Interaction volume radius: 5 \u00c5
Interaction volume height: 10 \u00c5
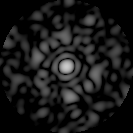
Disorder parameter: 0.7773